Question: How would I create these buttons, so that clicking handles correctly?

Each button is a '.png', transparent outside of the coloured square. I need a transparent areas to be click-thru.
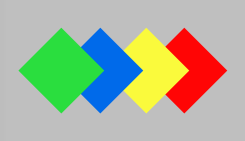
Answer: I have posted an article on how to do it <URL>.
If you like it, please mark me up -- I currently don't have enough reputation points to do very much on this site.